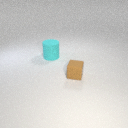
small brown rubber cube to the right of large cyan rubber cylinder